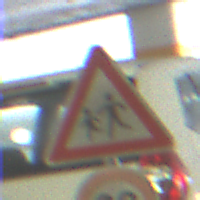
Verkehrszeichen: KinderRechts
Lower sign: Geschwindigkeit20
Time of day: NotSpecified
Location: Indoor (Special)
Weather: NotSpecified
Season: NotSpecified
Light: Artificial